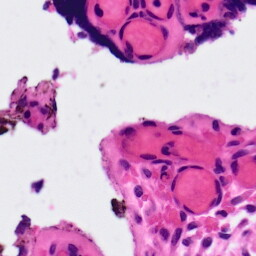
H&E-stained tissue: Ovarian